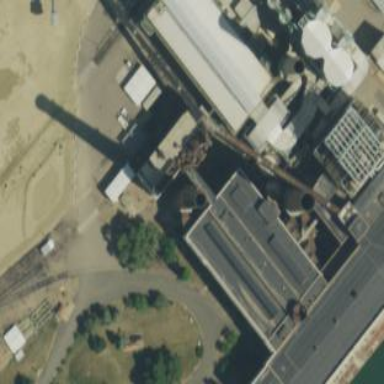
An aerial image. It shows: Industrial area with power plant.